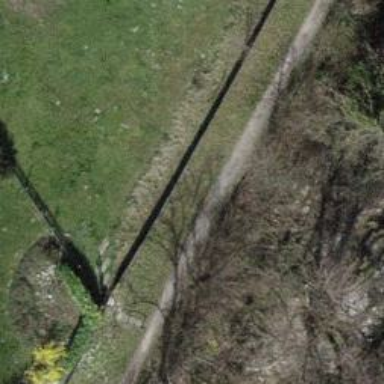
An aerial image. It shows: Footway with pebblestone surface.